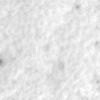
Label: no_change